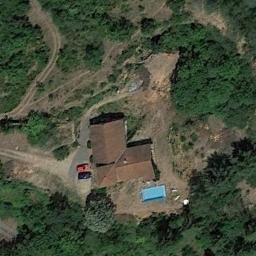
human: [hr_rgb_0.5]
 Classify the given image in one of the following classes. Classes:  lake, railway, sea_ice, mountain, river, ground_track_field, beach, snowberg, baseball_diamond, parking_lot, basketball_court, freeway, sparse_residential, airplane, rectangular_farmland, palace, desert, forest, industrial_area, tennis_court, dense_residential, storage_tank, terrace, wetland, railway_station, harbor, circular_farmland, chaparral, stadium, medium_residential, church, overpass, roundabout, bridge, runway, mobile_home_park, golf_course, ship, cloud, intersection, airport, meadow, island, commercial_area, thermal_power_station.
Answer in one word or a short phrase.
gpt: sparse_residential